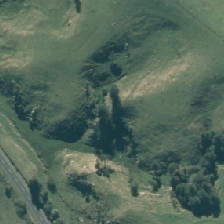
Land cover: high_producing_grassland